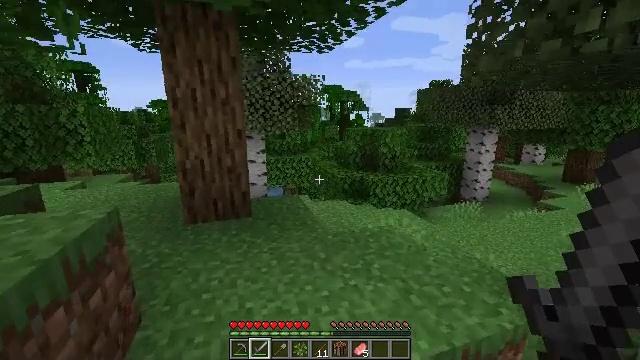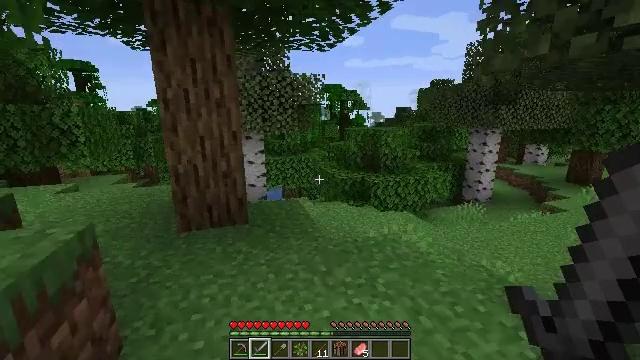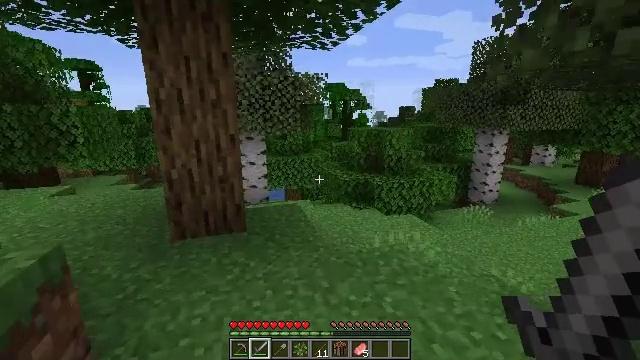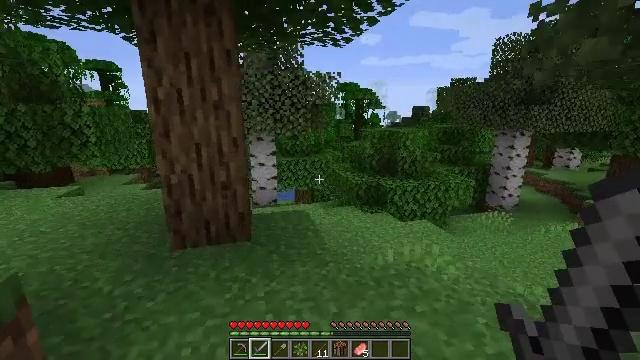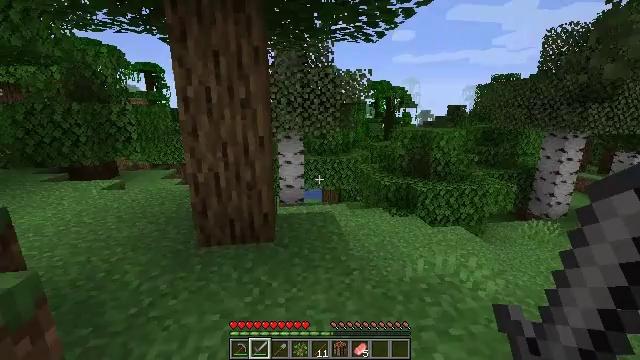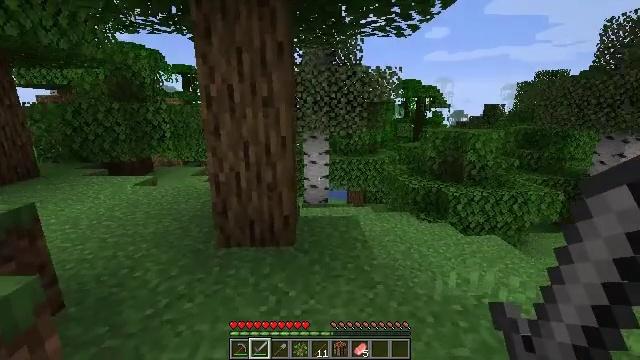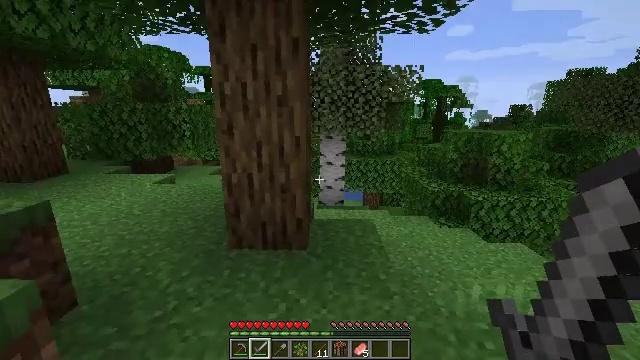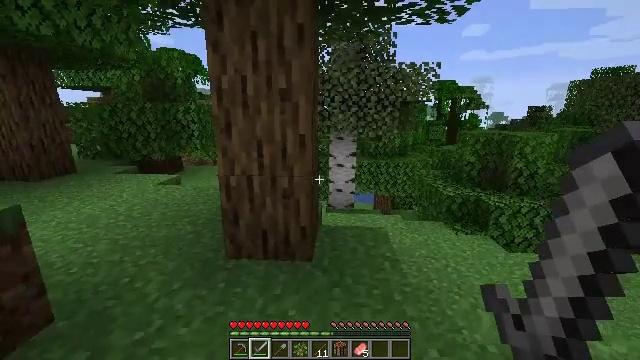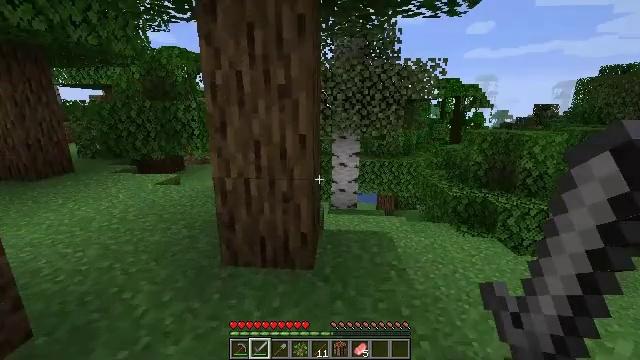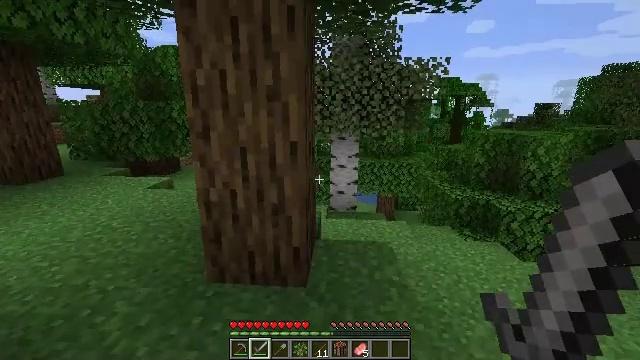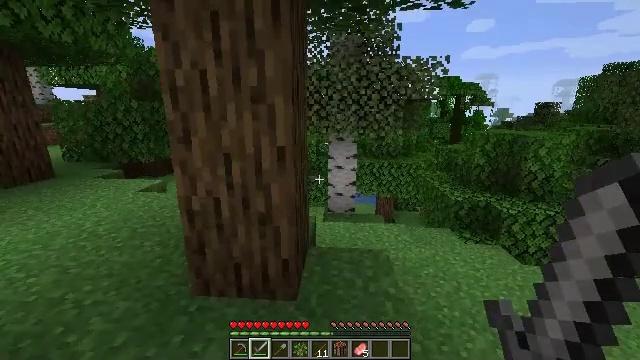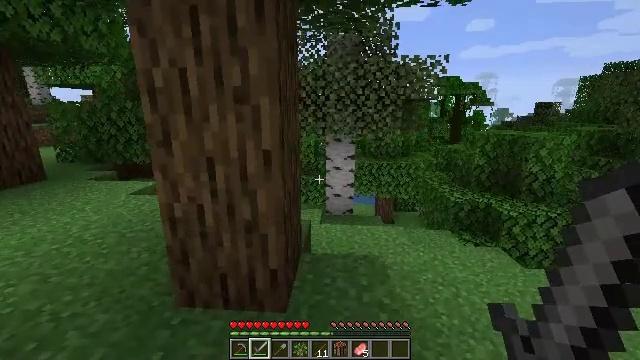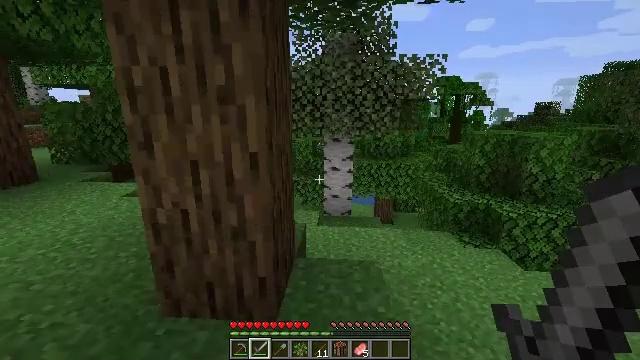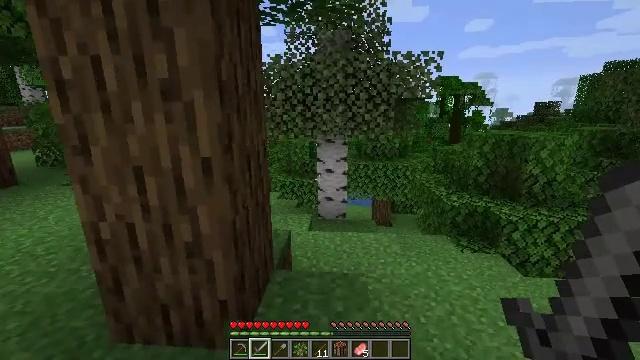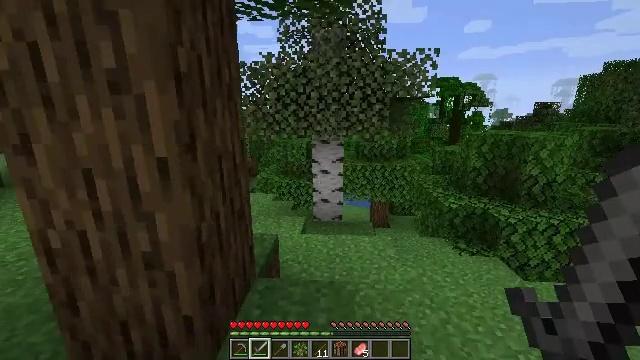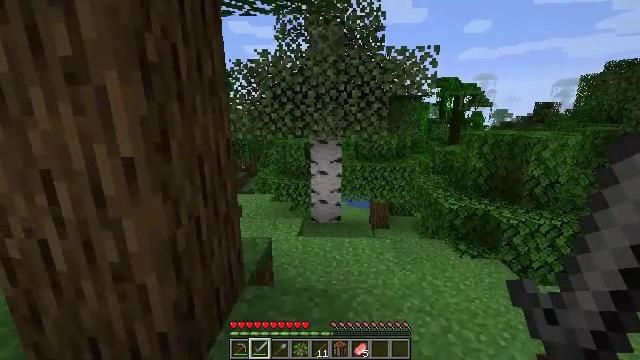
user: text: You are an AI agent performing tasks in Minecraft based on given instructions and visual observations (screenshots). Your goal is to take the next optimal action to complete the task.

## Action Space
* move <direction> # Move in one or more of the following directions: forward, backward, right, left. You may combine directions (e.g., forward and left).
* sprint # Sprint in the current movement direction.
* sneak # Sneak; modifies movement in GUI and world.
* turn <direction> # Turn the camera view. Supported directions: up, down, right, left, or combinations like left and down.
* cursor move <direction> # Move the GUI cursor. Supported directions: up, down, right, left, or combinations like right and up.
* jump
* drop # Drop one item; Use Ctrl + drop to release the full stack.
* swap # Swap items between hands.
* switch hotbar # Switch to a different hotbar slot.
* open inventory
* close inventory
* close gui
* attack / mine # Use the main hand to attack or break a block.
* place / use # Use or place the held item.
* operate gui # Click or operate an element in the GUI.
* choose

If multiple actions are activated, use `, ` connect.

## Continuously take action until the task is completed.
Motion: motion action
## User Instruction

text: Attack bamboo to gather it.
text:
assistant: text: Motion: move forward
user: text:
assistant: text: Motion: move forward
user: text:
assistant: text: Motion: move forward, turn left
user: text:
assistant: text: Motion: move forward, turn left
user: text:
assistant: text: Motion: move forward, turn left
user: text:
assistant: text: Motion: move forward, turn left
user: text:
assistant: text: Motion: move forward, turn left
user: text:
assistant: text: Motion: move forward
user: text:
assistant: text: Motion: move forward and move right
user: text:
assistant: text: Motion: move forward and move right
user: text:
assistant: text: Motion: move forward and move right
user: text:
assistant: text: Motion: move forward and move right
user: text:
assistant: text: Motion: move forward and move right
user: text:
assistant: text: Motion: move forward and move right
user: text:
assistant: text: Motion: move forward
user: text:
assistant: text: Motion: move forward
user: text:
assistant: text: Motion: move forward, turn left
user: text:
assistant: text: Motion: move forward, turn left
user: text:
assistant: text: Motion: move forward, turn left
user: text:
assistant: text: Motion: move forward, turn left
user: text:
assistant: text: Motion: move forward, turn left
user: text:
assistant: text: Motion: move forward, turn left
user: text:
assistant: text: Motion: move forward, turn left
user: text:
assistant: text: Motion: move forward, turn left
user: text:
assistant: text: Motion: move forward, turn left
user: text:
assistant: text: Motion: move forward
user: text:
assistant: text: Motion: move forward
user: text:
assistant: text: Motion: move forward
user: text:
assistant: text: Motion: move forward, turn left
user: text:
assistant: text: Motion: move forward, turn left